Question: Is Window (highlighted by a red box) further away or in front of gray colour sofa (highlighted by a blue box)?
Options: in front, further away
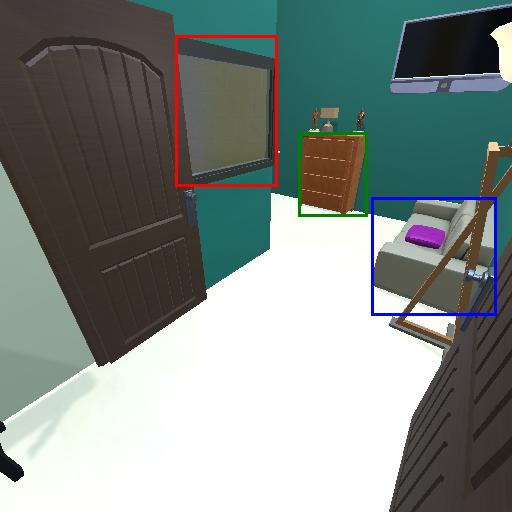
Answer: in front